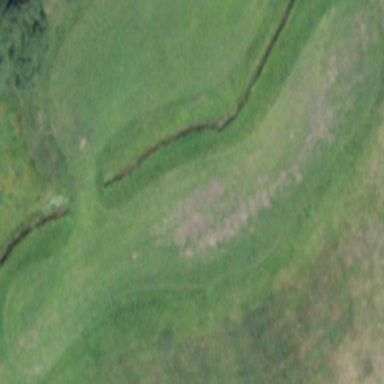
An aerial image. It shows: Scenic golf fairway.